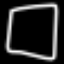
Label: square